Field crop: maize
Growth stage: 2
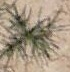
Species: salsola